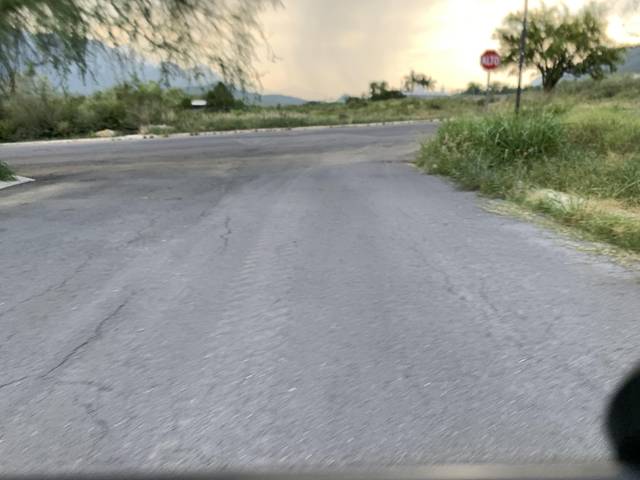
Region: Mexico
Coordinates: 25.506, -100.181